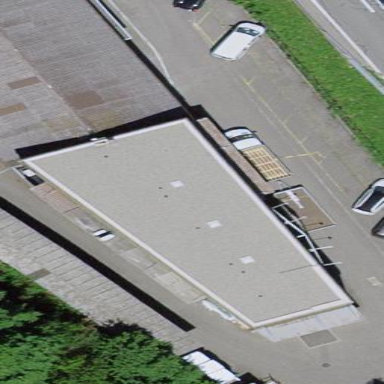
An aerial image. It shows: Commercial building.